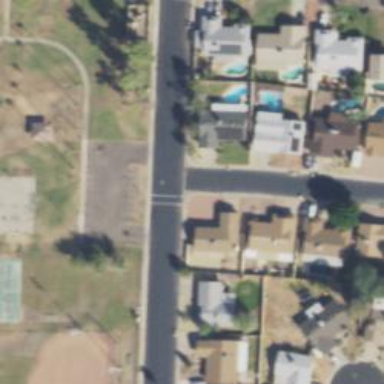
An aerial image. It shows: Asphalt road in residential area.